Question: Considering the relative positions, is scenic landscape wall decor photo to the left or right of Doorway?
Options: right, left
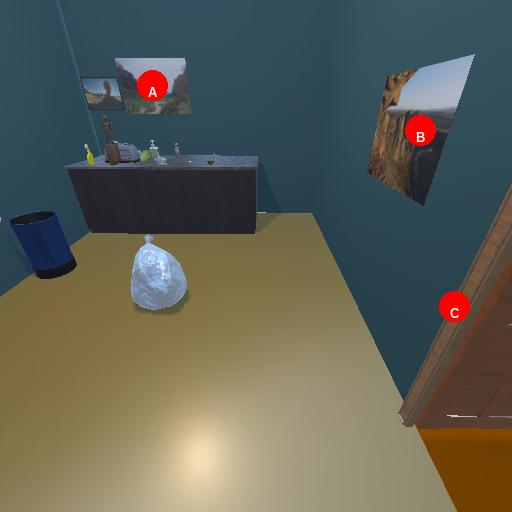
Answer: right